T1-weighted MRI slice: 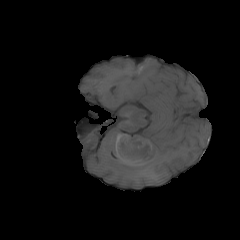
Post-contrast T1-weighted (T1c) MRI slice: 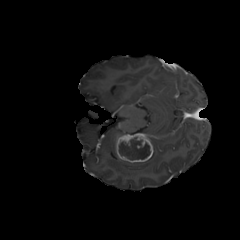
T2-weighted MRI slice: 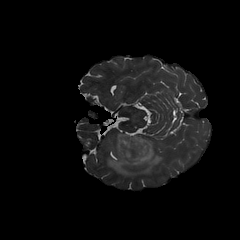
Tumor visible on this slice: yes